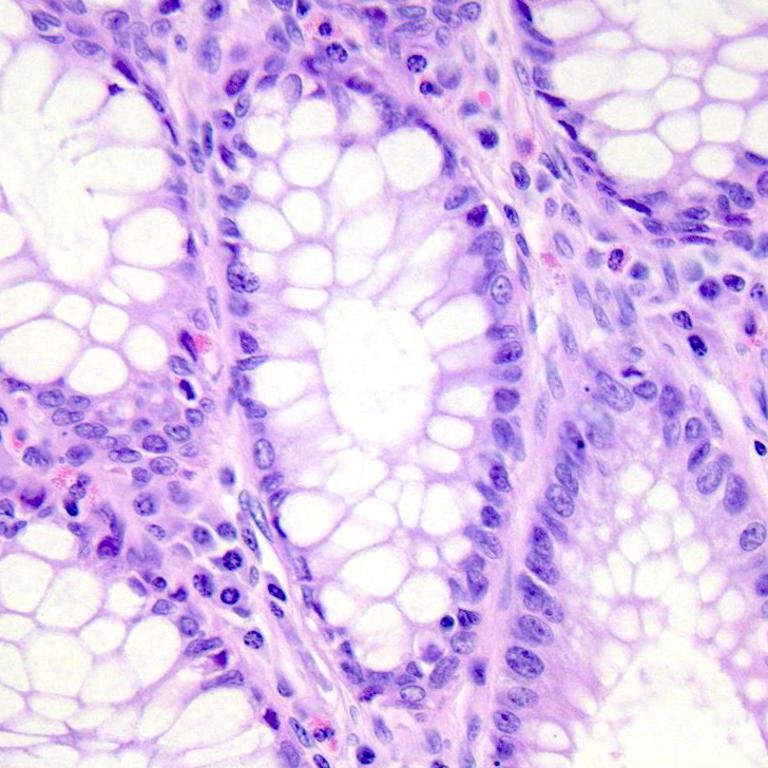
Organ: colon
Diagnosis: benign